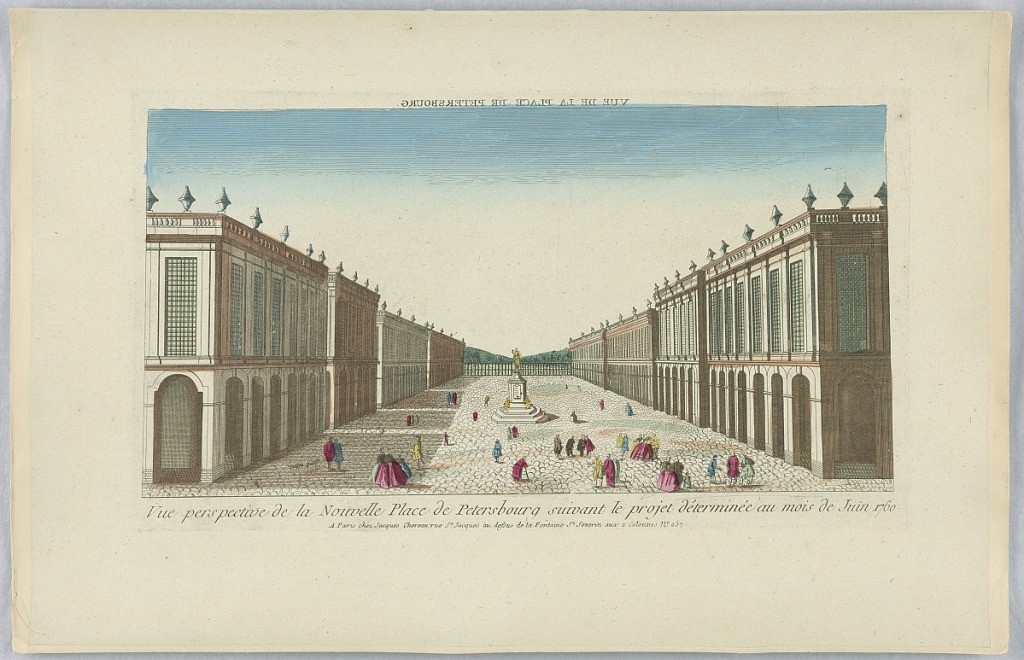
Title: Peep-Show Print
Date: mid-18th century
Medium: Engraving and brush and wash on paper
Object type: Print
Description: Peep-show print